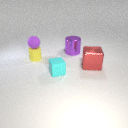
small purple rubber sphere above small yellow rubber cylinder